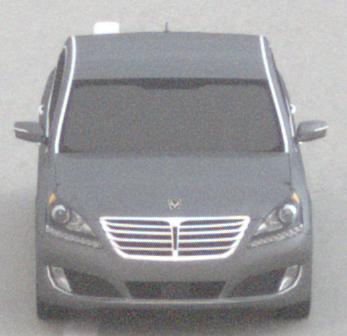
Make: Hyundai
Model: Equus
Detailed model: Gen. 2 VI
Model produced from: 2009
Model produced until: 2016
Doors: 4
Color: gray
Road condition: dry road
Daytime: night
Contrast: low contrast